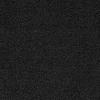
Atmospheric dust classification: dusty